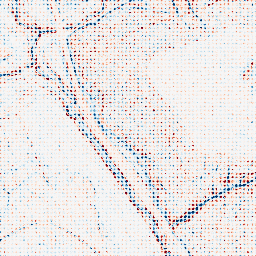
Category: edge_preserving
Decomposition family: bilateral
Decomposition parameters: d: 5
sigma_color: 50
sigma_space: 150
Upsampling method: sinc_hamming
Upsampling parameters: scale: 8
kernel_size: 4
Upsampling scale: 8